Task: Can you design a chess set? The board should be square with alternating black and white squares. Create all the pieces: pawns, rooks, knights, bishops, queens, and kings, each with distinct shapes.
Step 346:
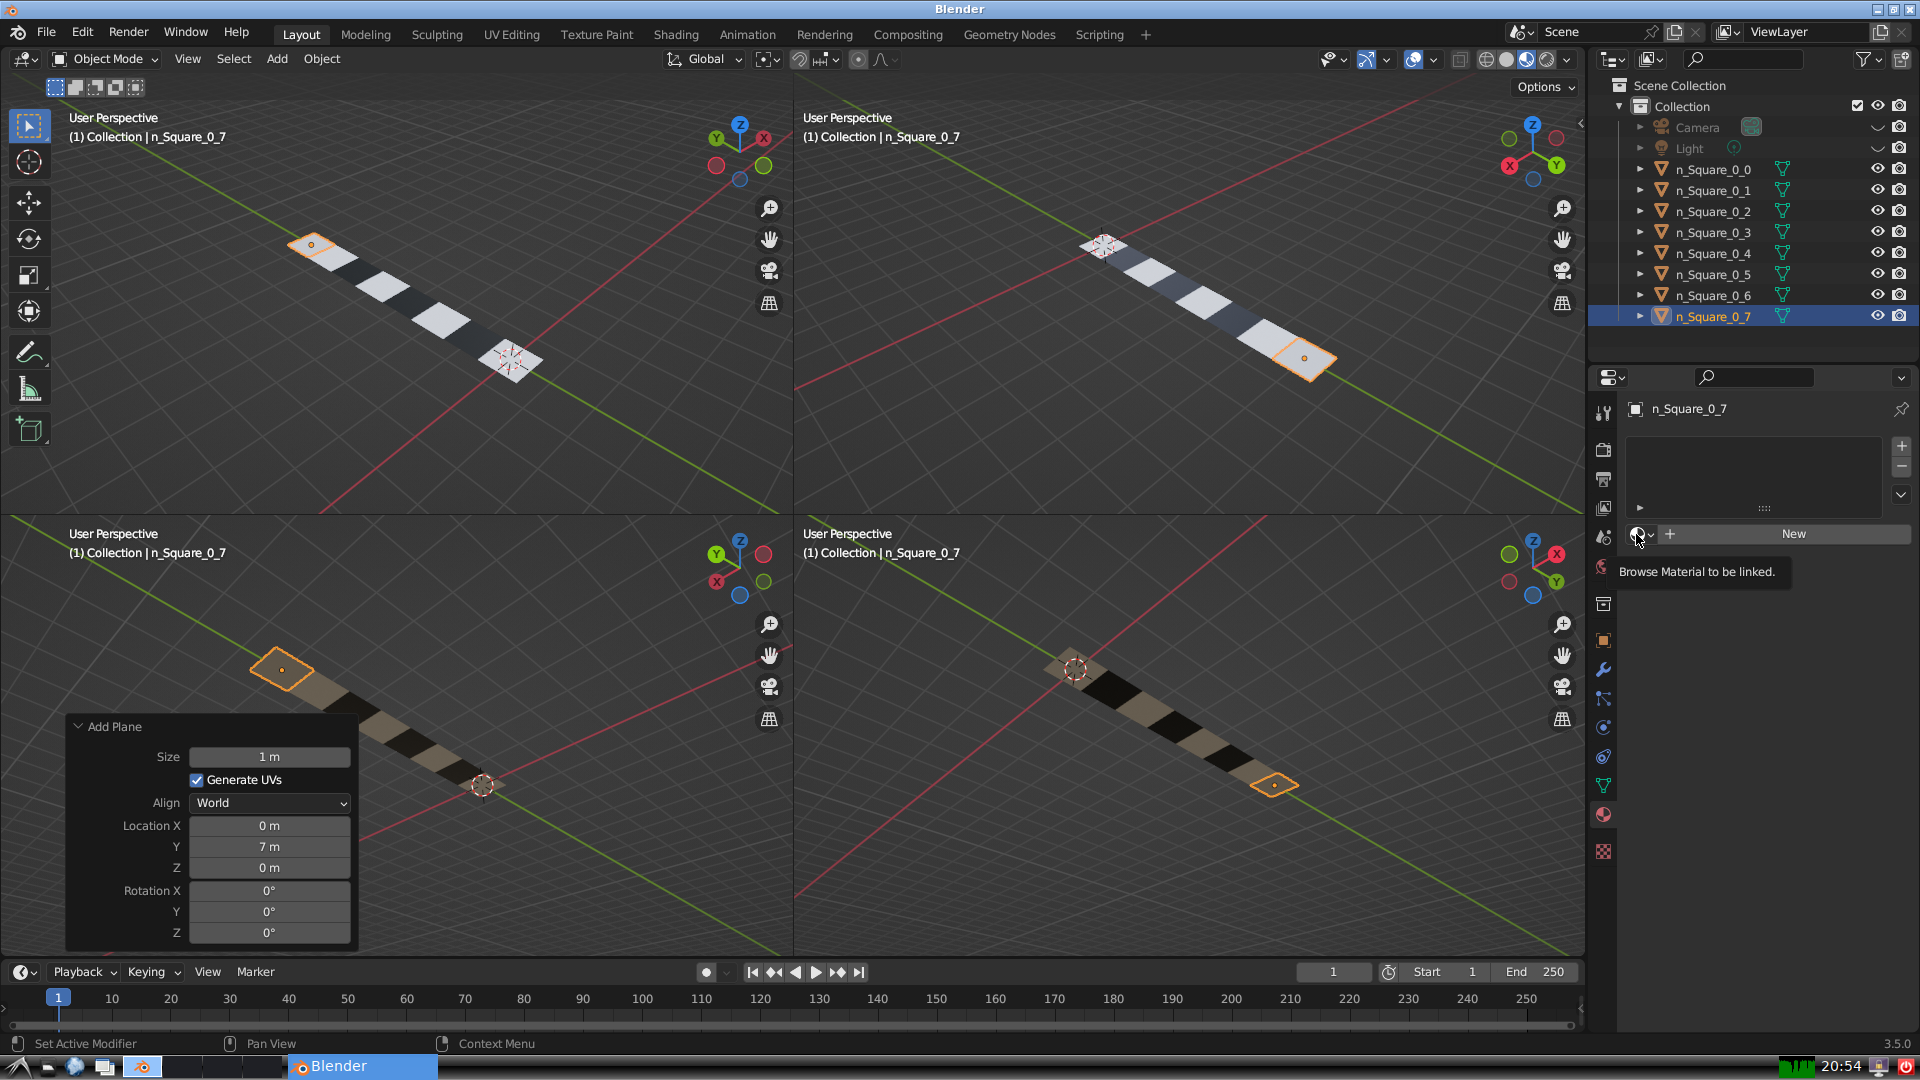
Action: click: no